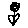
Label: flower